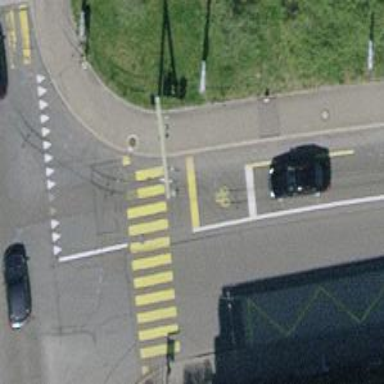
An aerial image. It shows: Road crossing with traffic signals.